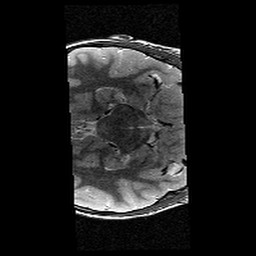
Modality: T2w
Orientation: axial
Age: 10
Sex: male
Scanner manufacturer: siemens
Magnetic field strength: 3 T
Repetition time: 9.23 s
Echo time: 0.067 s